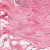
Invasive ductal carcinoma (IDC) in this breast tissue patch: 0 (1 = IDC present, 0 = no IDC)